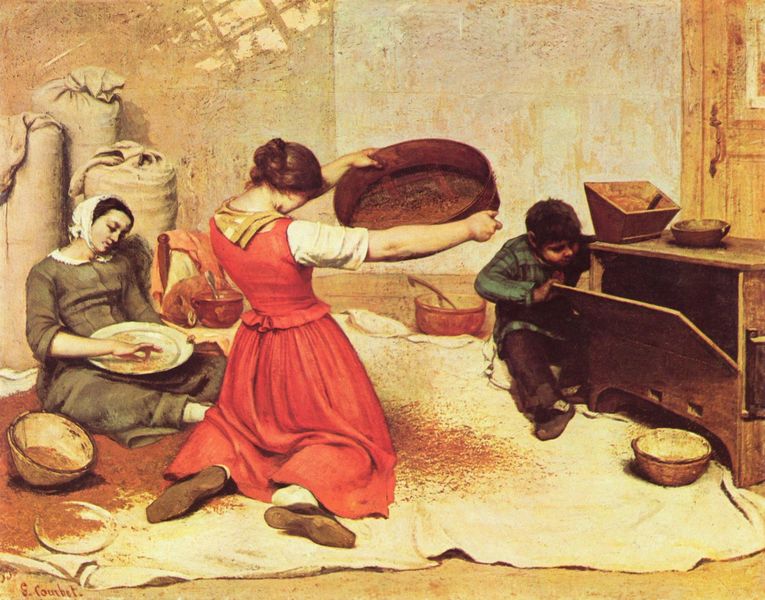
Titel: Die Kornsieberinnen
Künstler: Gustave Courbet
Standort: Nantes
Institution: Musée des Beaux-Arts
Schlagwörter: baum, dunkel, fuß, gemälde, haut, schatten, schlaf, weiß, frauen, gelb, grün, menschen, mädchen, ocker, sitzen, braun, finger, frankreich, frau, frisur, geste, grau, haar, hell, hintergrund, holz, kleid, licht, orange, raum, rücken, schwarz, tür, zimmer, rot, tuch, beige, haube, malerei, rock, teppich, hemd, wand, arm, arme, falten, inkarnat, knoten, leinen, schüssel, teller, hände, innenraum, signatur, öl, boden, land, interieur, realismus, sitzend, decke, familie, innen, kind, arbeit, bauern, genre, kinder, ofen, sack, mais, dutt, magd, rückenansicht, kommode, schrank, ecke, schlafen, schlafende, naturalismus, schuhe, bäuerin, bäuerinnen, getreide, korn, säcke, farbe, signiert, löffel, kopftuch, halstuch, lesen, angelehnt, korb, brot, junge, bauer, wände, griff, strümpfe, ärmlich, truhe, courbet, offen, hautfarbe, knabe, suchen, bub, form, liegende, kerne, knien, kiste, ausgebreitet, hausfrau, schuh, gefässe, kasten, küche, maserung, leintuch, türgriff, heben, knieend, kniend, müde, knieen, sieben, mehl, schüsseln, klappe, empire, anlehnen, neugier, erbsen, erschöpft, milet, gucken, holzschrank, lade, bund, alltagsszene, speicher, nehmen, suche, körner, auslese, holztruhe, sieb, rotes kleid, picken, lehnende, ruhende, gelangweilt, schütte, qualität, schrot, mühsam, sackleinen, linsen, jutesack, backform, auslesen, die mahlerin, jutesäcke, leinensäcke, leserinnen, edouard, sieeb, toepfe, neugirig, getreidesieb, kornsieb, getreidesäcke, aubewahrung